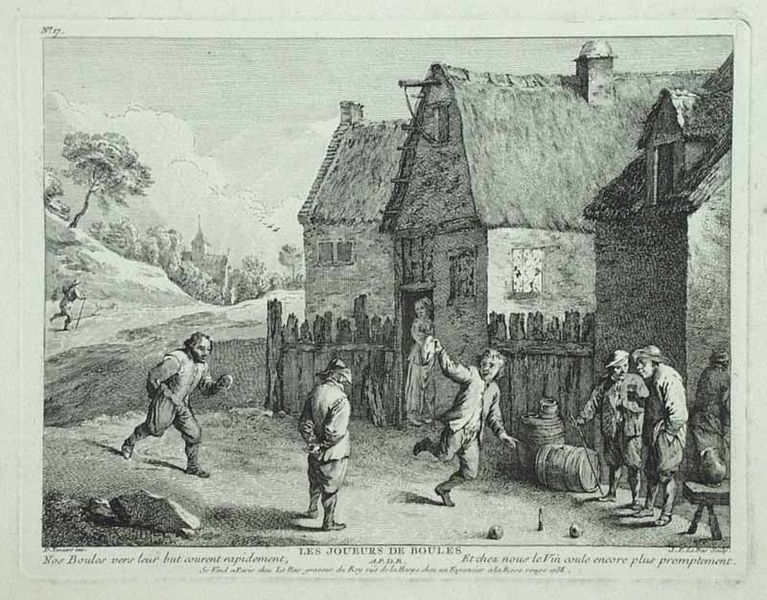
Titel: Les joueurs de boules
Künstler: Jacques-Philippe Lebas
Standort: Karlsruhe
Institution: Staatliche Kunsthalle Karlsruhe
Schlagwörter: baum, berg, gruppe, himmel, mann, schatten, weiß, wolken, bäume, frauen, kirchturm, landschaft, menschen, stadt, fenster, frankreich, frau, grau, hintergrund, holz, hut, hüte, kleid, männer, reden, schwarz, strasse, stroh, szene, tür, zeichnung, dach, gebäude, haus, weg, wiese, zaun, ball, gespräch, tanz, flasche, gelage, kneipe, mütze, mützen, trinken, alte, stein, steine, holland, erde, häuser, hügel, natur, vögel, gehen, hütte, kirche, boden, land, familie, mutter, bauern, genre, kamin, kinder, schornstein, stock, turm, krug, apfel, äpfel, schrift, spieler, unterhaltung, gehstock, stab, zuschauer, buben, jungen, laufen, fels, dorf, dächer, giebel, grafik, graphik, tag, bauernhof, hütten, latten, lattenzaun, zäune, holzzaun, platz, bank, hocker, schemel, französisch, spielen, bretter, junge, zeigen, bauer, spiel, eingang, unterschrift, reetdach, strohdach, kegel, abschied, wandern, kran, jugend, druck, druckgraphik, schwarzweiss, schraffur, radierung, stich, dieb, illustration, streit, text, rennen, volk, bleistift, bälle, kugel, kugeln, fass, genreszene, niederländisch, tracht, ländlich, wweiss, springen, wanderer, mittelalter, gaube, spiele, teniers, fässer, holt, aufregung, kupferstich, wirtshaus, zecher, bretterzaun, tonne, kirhce, bauernszene, kinderspiel, winken, gaupe, schwaz-weiss, boule, boul, diebstahl, landwirt, wettrennen, wirtin, häser, ballspiel, srich, rangelei, werfen, les, drof, strohdächer, landleute, schawrzweiß, boules, 1600, landschaft#, plattenrand, woelken, david teniers, boulspieler, wandererweg, alte straße, bierfaß, jouerurs, joueurs, le joueurs de boules, sschwarzweiß, boulespieler, werfer, boelespiel, mensxhen, bauerhhof, boules spieler, winkenboule, #gaube